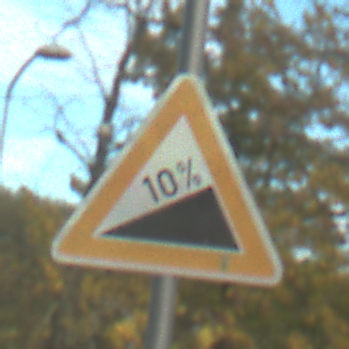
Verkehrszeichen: Steigung10
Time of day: MorningAfternoon
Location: Outdoor (Urban)
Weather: PartlyCloudy
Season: NotSpecified
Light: Natural